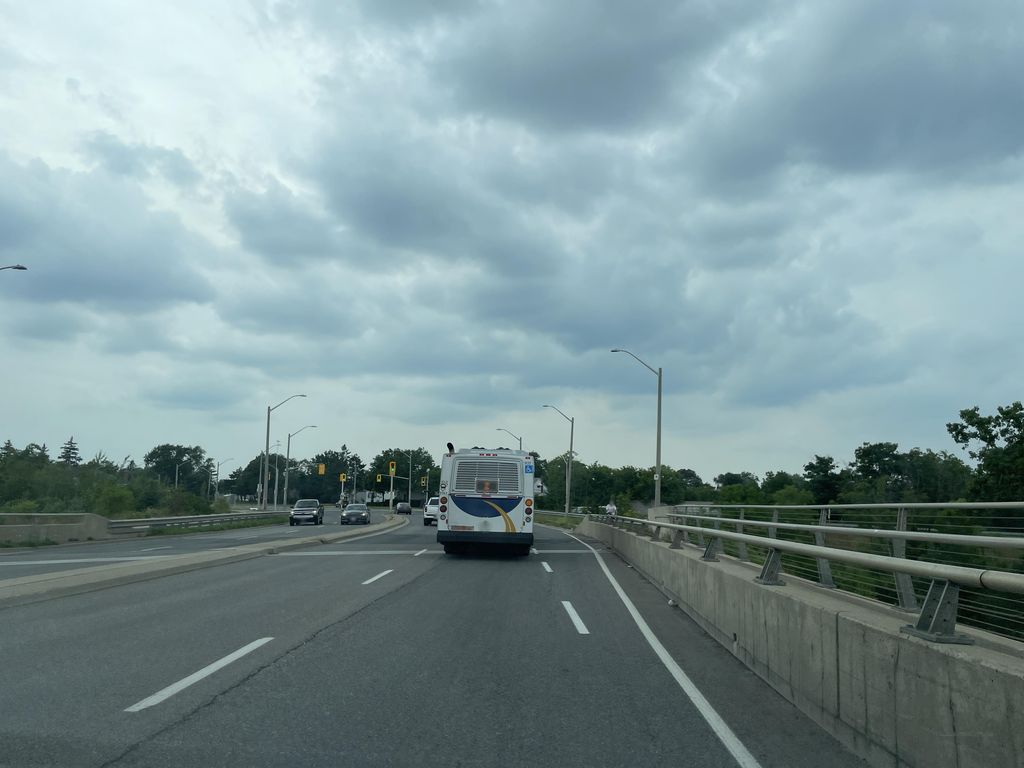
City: hamilton